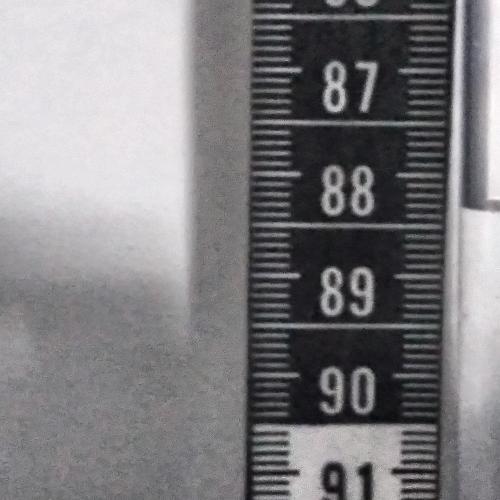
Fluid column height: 88.3 cm